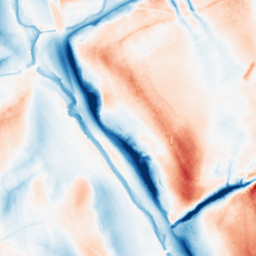
Category: classical
Decomposition family: gaussian_anisotropic
Decomposition parameters: sigma_x: 20
sigma_y: 2
Upsampling method: quadratic
Upsampling parameters: scale: 8
Upsampling scale: 8